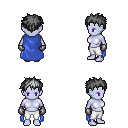
a pixel art fantasy rpg character, female body template, dark elf, purple skin, blue cape, white pants, gray bedhead hairstyle, metal gloves, four views (front, back, left, right), 2x2 character sprite sheet, small pixel art, hard edges, no anti-aliasing